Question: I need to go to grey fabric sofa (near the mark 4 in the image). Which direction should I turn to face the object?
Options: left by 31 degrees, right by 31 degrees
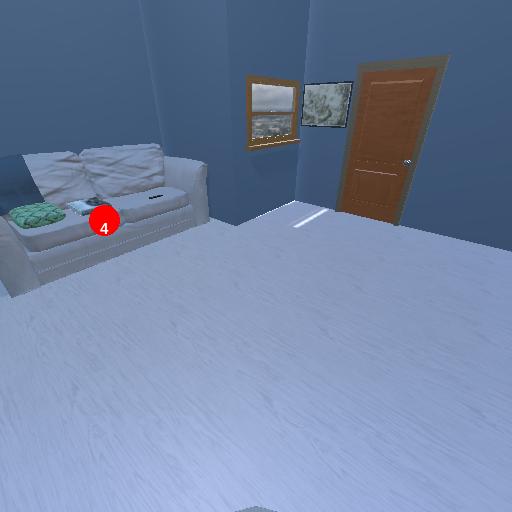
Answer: left by 31 degrees